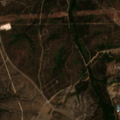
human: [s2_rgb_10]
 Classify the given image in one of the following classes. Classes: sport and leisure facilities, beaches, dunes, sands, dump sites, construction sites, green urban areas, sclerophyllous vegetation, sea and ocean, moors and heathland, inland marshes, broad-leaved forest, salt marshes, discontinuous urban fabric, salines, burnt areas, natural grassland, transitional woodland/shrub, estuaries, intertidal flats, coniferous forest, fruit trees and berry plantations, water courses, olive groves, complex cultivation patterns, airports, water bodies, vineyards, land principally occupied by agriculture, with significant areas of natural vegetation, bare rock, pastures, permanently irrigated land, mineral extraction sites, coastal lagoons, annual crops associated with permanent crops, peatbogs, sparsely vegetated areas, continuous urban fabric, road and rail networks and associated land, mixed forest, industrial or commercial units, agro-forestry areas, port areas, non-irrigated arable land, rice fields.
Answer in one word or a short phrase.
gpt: industrial or commercial units, mixed forest, transitional woodland/shrub